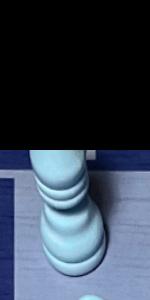
Label: Bishop_White